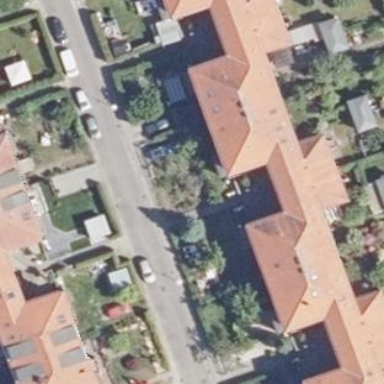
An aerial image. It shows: Image showing building with apartments.